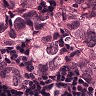
Metastatic tissue present: yes